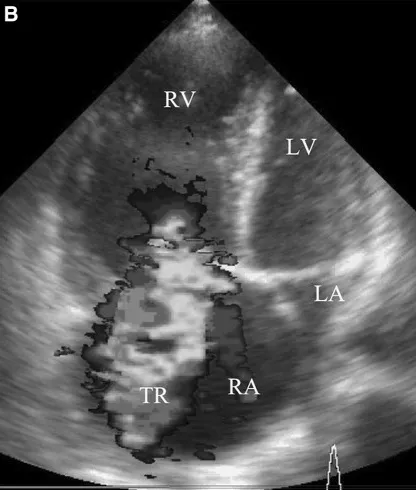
A; Giant systolic pulsations with prominent V-waves, known as the Lancisi
sign or C-V waves (please see on-line Video 1 and 2); b transthoracic echocardiography 4-chamber view demonstrating a dilatated right atrium and right ventricle and severe tricuspid regurgitation with a moderately reduced right ventricular function (RA right atrium, RV right ventricle, TR tricuspid regurgitation, LA felt atrium, LV left ventricle).
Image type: radiology (ultrasound)